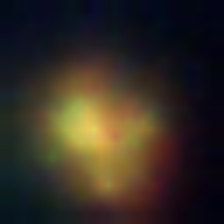
Taxon: NanoPlankton
Group: Other